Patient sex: M
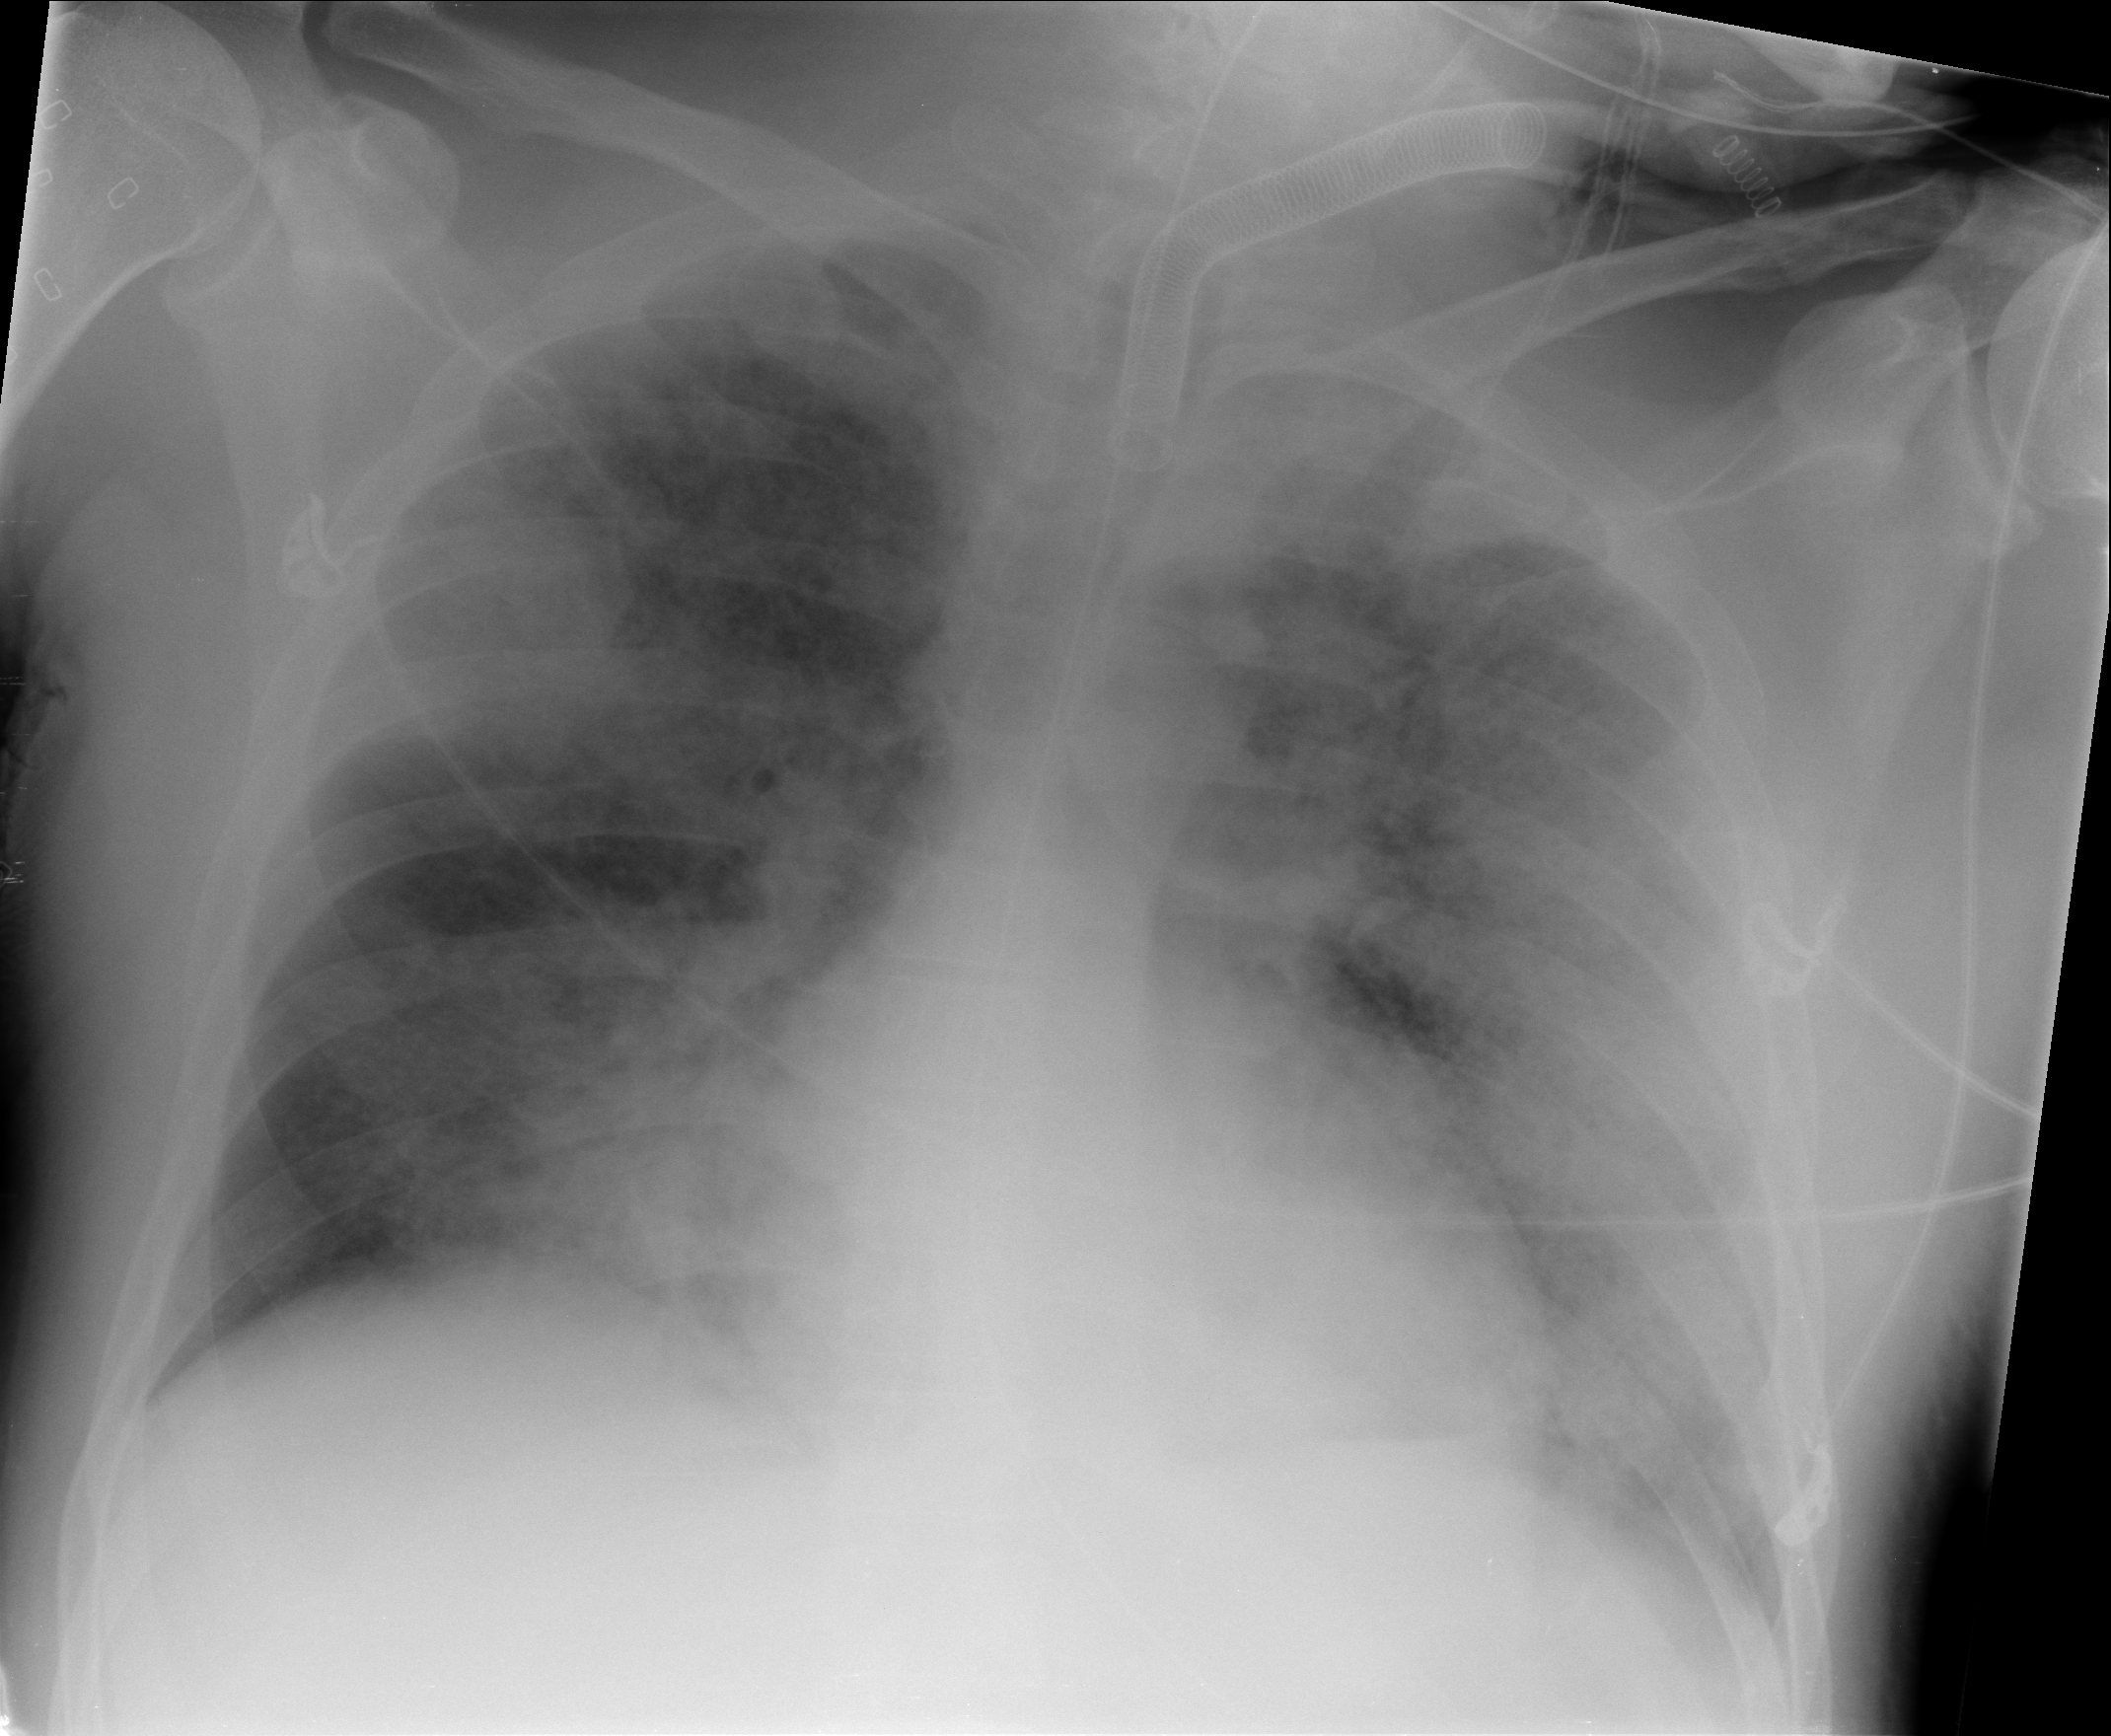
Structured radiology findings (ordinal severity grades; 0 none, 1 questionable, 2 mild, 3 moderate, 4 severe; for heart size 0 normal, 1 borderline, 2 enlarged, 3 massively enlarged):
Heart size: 0
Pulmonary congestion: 0
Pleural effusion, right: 0
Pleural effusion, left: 1
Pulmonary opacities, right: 3
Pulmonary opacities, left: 3
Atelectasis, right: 3
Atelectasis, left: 1